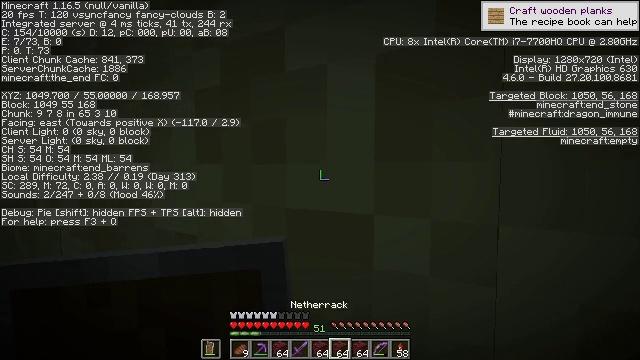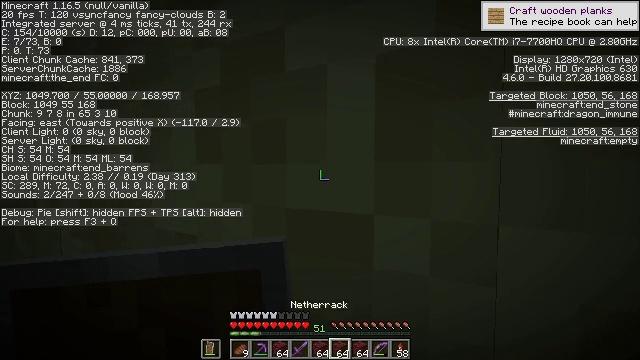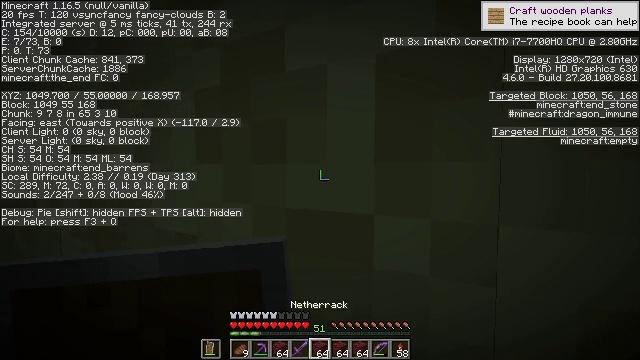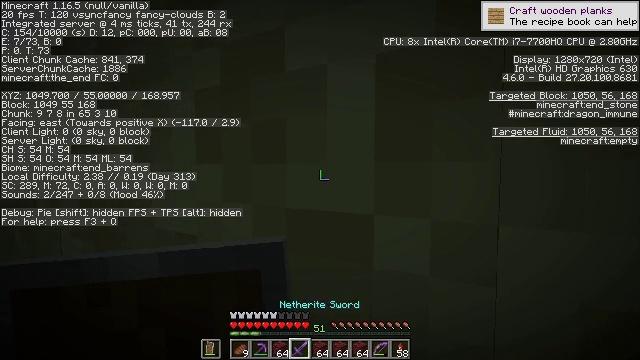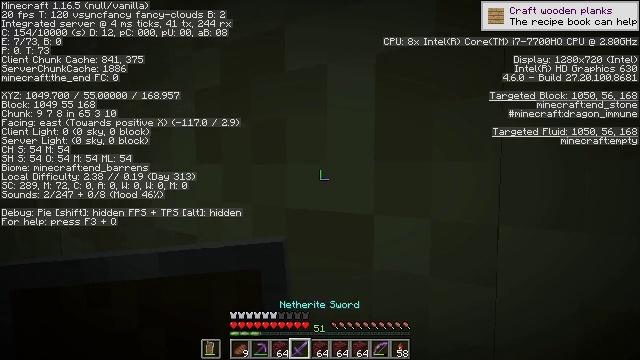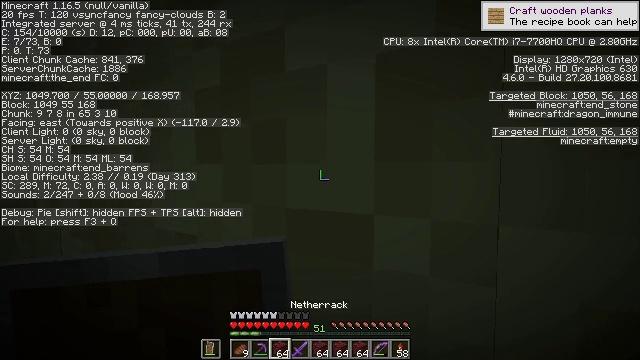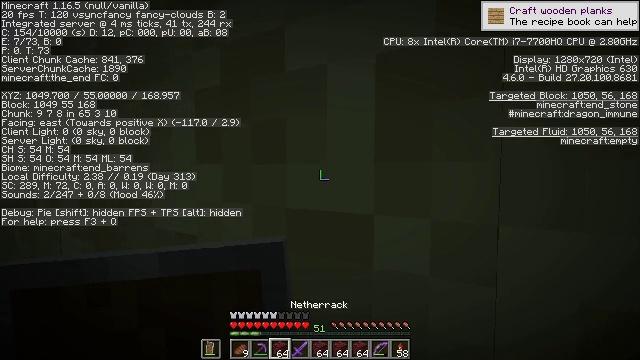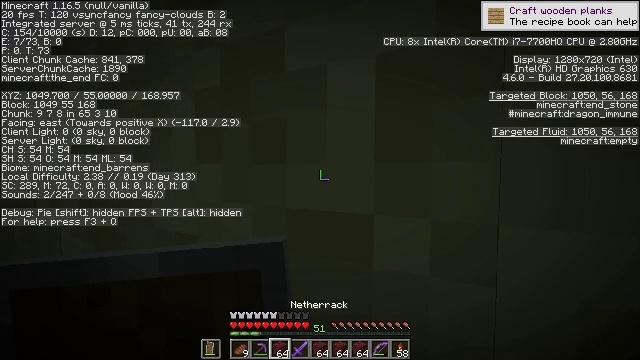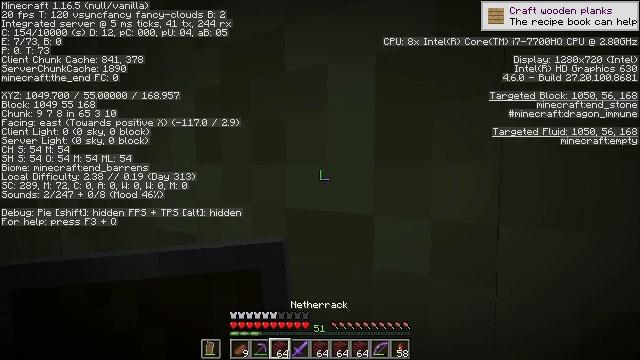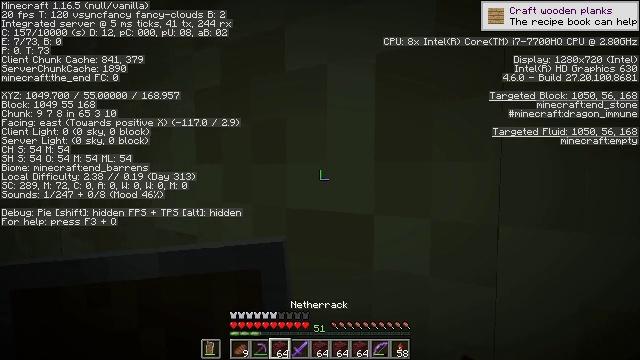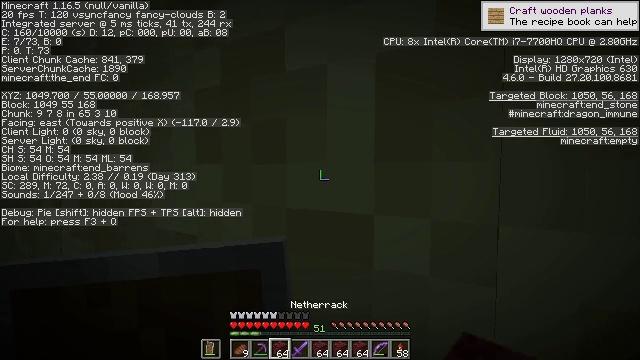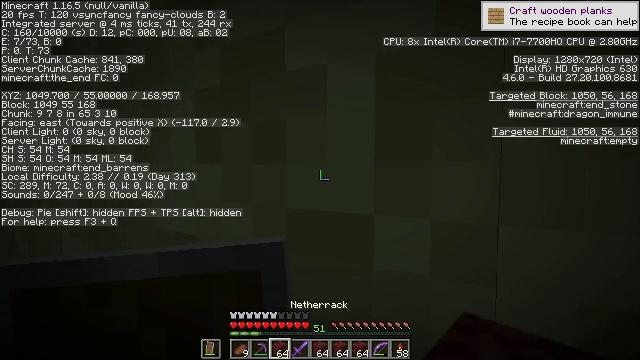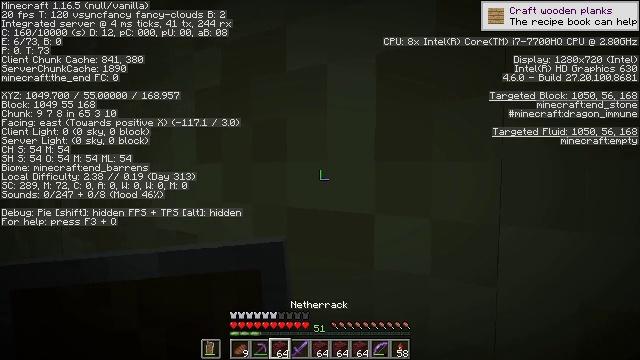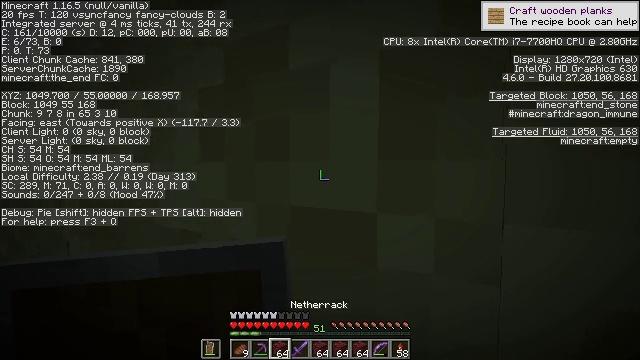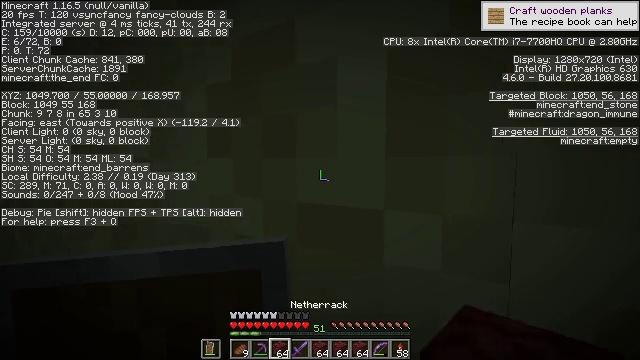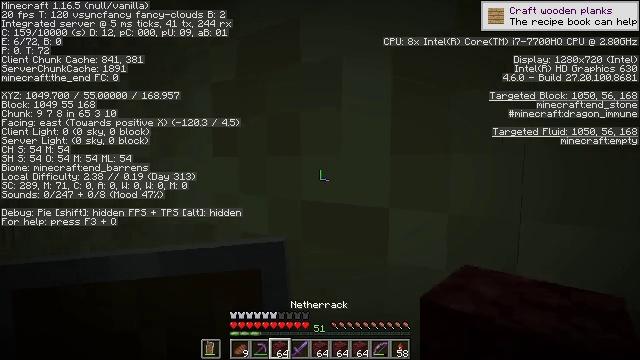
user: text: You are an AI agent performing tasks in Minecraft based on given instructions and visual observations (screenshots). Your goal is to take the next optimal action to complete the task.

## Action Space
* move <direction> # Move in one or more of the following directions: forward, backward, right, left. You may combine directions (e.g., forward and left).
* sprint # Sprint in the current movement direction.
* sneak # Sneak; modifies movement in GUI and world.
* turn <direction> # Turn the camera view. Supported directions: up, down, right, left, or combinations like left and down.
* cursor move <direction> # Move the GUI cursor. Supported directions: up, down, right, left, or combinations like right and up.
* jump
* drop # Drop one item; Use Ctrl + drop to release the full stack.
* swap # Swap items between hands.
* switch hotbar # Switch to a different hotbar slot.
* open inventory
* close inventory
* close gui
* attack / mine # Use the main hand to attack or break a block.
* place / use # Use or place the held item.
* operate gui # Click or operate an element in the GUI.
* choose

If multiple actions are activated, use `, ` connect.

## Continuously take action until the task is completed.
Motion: motion action
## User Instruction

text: Dig the end stone for building materials.
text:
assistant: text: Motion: no_op
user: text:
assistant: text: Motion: no_op
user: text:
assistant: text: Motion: no_op
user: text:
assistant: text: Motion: no_op
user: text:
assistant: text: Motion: no_op
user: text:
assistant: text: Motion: no_op
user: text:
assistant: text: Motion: no_op
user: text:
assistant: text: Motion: no_op
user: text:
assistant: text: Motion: no_op
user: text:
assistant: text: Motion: no_op
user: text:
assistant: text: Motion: no_op
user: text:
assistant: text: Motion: no_op
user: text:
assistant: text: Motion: no_op
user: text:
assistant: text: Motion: turn left
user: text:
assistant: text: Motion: turn left
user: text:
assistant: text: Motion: no_op
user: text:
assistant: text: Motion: no_op
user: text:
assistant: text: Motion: no_op
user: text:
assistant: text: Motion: no_op
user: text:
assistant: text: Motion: no_op
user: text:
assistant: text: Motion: turn left
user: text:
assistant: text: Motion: turn left
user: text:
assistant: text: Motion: turn left
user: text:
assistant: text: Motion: turn left
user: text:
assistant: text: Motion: no_op
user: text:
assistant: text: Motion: attack / mine
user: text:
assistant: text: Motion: attack / mine
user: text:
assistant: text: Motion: no_op
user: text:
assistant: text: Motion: no_op
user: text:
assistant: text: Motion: no_op